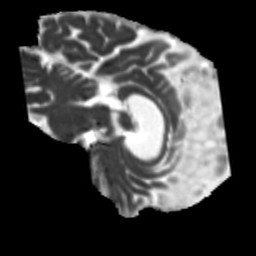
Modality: MD
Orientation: sagittal
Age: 42
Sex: male
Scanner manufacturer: siemens
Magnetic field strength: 3 T
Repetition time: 5.25 s
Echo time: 0.08 s